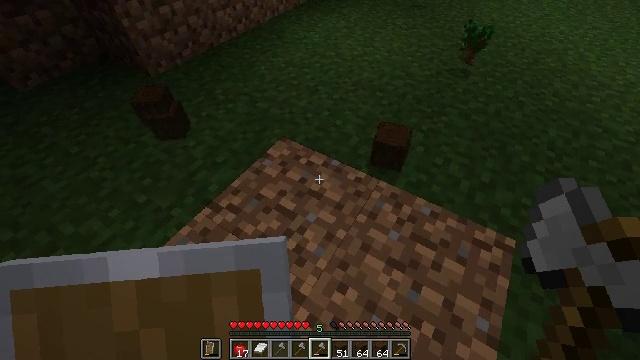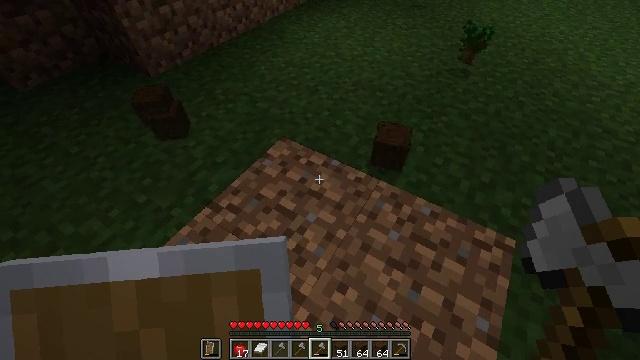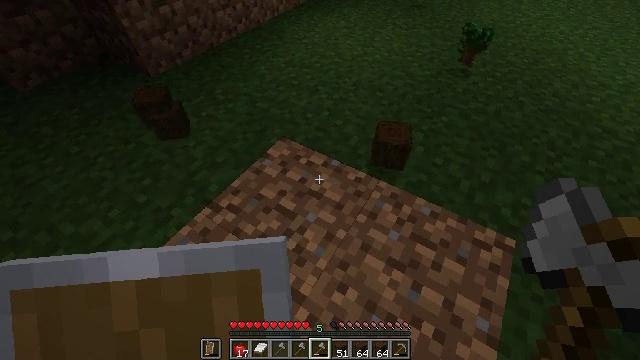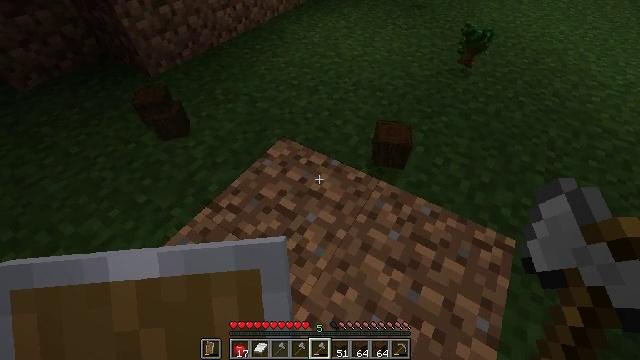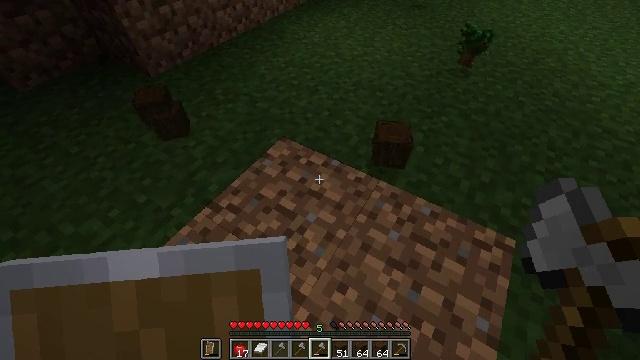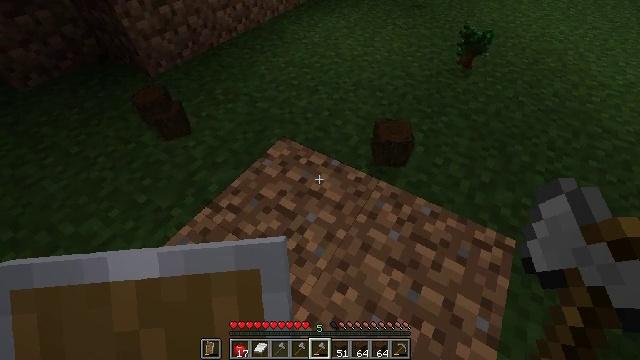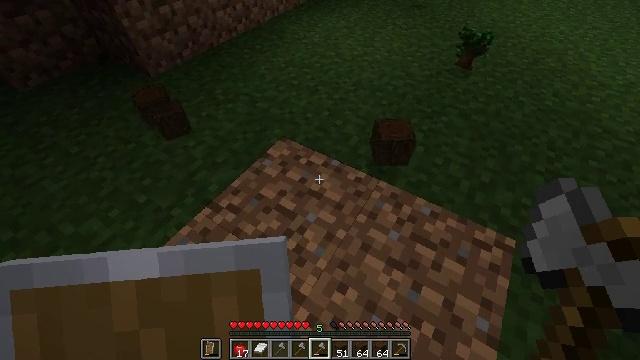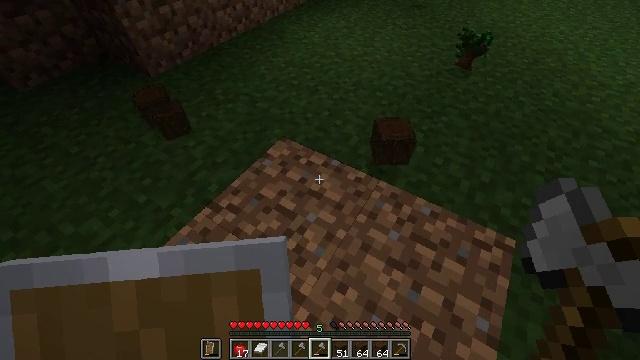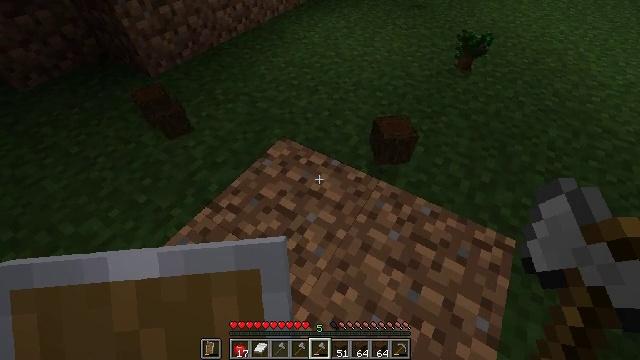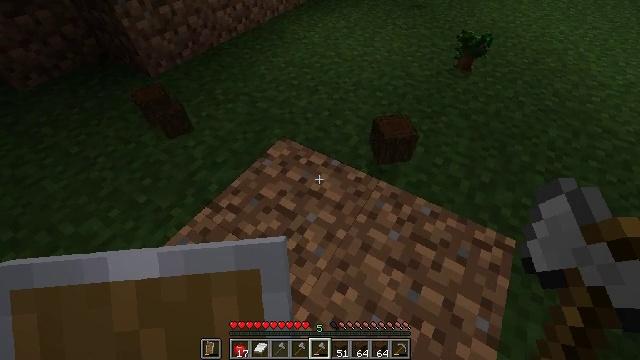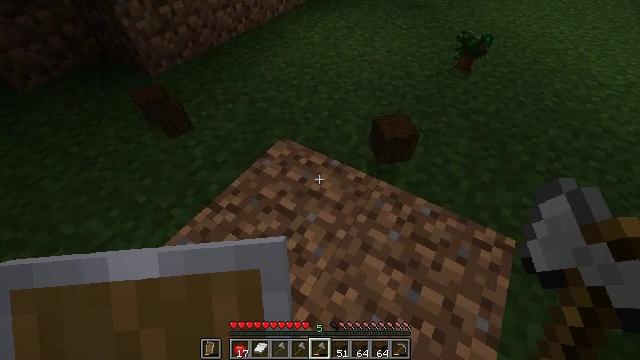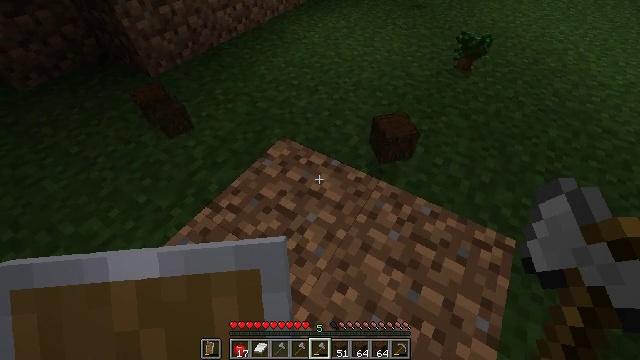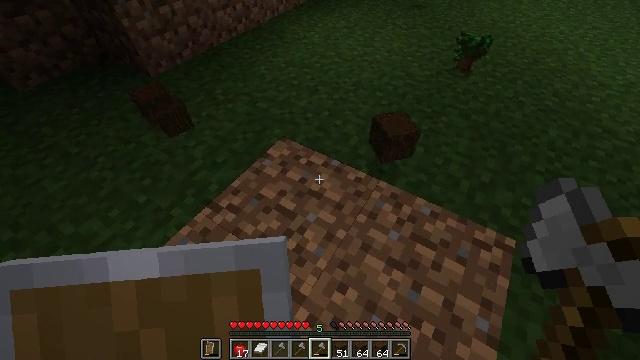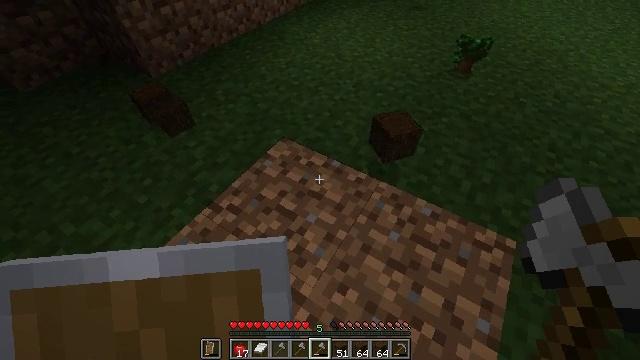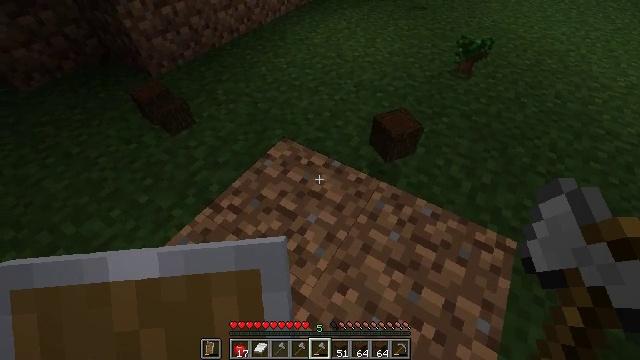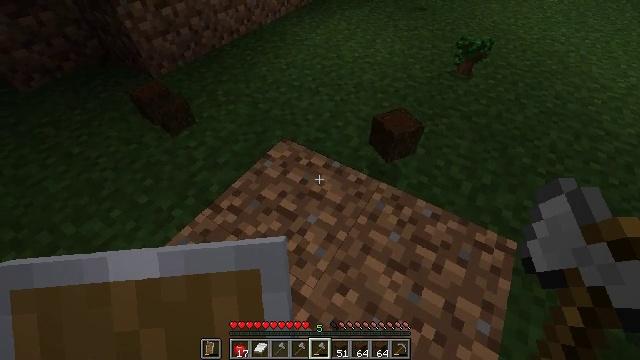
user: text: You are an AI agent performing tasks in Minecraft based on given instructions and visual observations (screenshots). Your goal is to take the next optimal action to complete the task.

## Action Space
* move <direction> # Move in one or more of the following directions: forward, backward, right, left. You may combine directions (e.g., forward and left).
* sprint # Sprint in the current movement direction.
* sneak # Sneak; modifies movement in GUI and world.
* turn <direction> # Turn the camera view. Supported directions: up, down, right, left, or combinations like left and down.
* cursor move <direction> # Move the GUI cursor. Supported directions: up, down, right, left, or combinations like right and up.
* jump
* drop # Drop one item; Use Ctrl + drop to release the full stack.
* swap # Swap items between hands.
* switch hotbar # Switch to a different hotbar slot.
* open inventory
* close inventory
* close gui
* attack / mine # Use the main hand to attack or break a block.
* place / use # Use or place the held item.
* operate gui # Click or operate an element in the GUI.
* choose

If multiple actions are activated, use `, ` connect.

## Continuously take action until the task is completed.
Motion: motion action
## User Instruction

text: Break the birch leaves block.
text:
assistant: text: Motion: no_op
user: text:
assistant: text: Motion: no_op
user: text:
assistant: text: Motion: no_op
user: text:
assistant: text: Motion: no_op
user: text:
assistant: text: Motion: no_op
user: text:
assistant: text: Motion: no_op
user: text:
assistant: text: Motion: no_op
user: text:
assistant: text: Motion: no_op
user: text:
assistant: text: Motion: no_op
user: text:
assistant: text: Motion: no_op
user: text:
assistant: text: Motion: no_op
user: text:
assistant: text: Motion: no_op
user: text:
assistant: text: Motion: no_op
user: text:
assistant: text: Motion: no_op
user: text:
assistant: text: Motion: no_op
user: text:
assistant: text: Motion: no_op
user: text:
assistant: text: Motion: no_op
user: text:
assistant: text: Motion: no_op
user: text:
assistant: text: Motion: no_op
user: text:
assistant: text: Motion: no_op
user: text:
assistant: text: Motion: no_op
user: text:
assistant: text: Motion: turn left
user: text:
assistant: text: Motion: turn left
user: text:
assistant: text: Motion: turn left
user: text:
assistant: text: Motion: no_op
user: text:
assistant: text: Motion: turn left
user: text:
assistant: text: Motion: no_op
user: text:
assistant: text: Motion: no_op
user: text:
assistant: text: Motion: no_op
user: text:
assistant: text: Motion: no_op